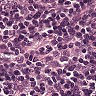
Metastatic tissue present: no